Field crop: tomato
Growth stage: 1
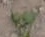
Species: solanum